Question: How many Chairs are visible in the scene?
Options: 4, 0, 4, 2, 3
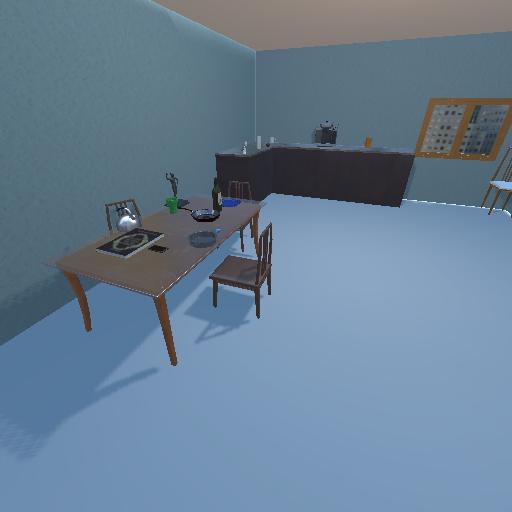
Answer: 4